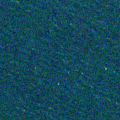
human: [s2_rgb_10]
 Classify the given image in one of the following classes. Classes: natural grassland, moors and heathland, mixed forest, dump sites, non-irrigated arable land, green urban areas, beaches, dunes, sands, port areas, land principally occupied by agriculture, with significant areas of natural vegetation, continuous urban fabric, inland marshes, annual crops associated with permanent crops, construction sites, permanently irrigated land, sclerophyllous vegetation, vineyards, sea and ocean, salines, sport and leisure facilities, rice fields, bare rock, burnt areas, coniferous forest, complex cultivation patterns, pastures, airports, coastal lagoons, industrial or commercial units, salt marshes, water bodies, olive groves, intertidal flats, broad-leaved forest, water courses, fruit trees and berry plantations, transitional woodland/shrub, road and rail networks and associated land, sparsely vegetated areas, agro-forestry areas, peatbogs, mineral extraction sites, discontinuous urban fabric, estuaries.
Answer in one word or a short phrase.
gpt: sea and ocean